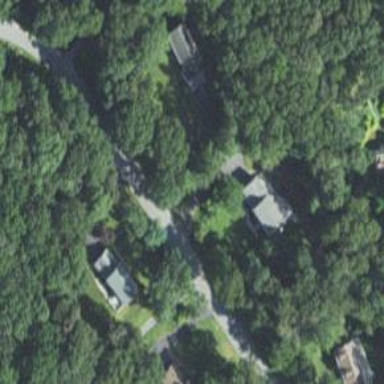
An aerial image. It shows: Residential driveway designated as service road.